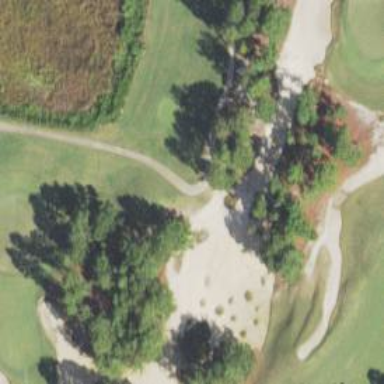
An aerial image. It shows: Sand bunker on golf course.